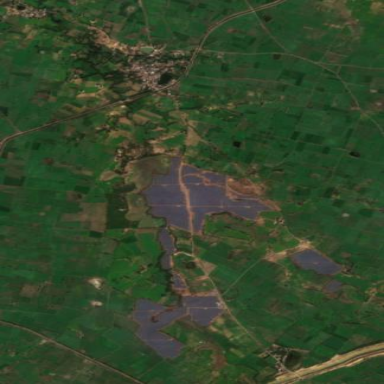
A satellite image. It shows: Wall surrounding solar power plant with photovoltaic panels generating electricity.